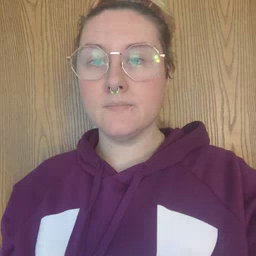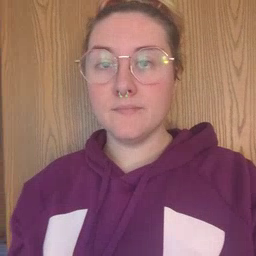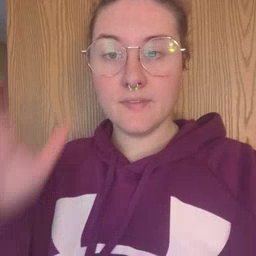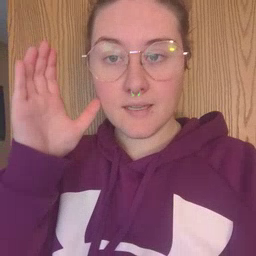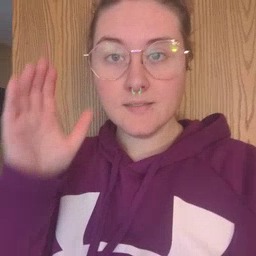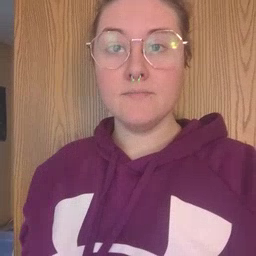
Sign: listen